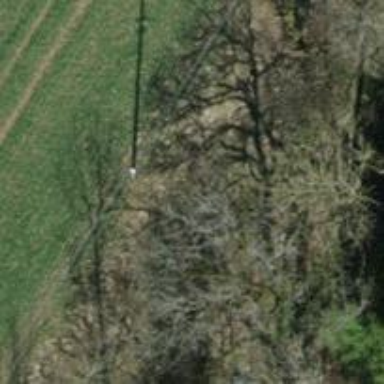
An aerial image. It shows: Power pole.